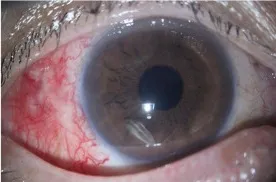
One-month postoperative appearance of right eye. (A) Slit lamp examination showed the there was no inflammation in the anterior segment.
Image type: ophthalmic_imaging (slit_lamp_photograph)